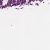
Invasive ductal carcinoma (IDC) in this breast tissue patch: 1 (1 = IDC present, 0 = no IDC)